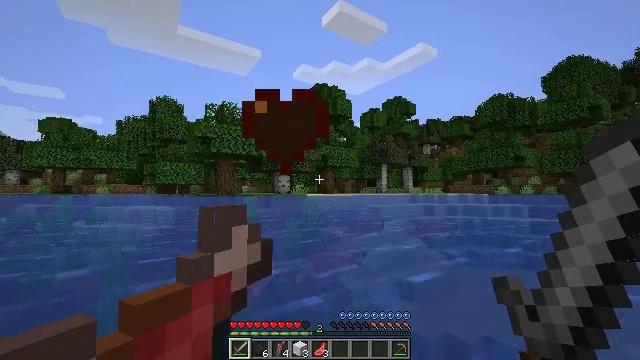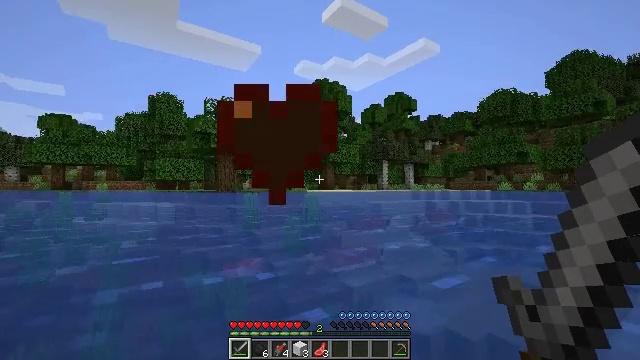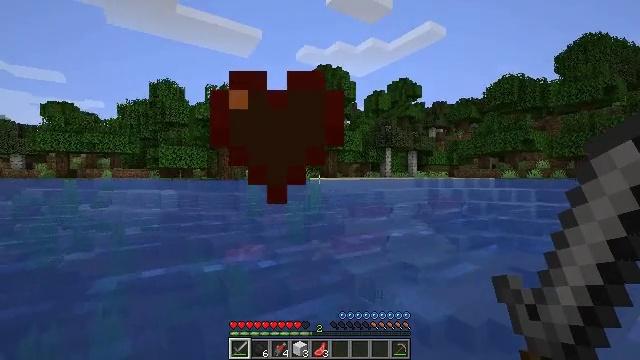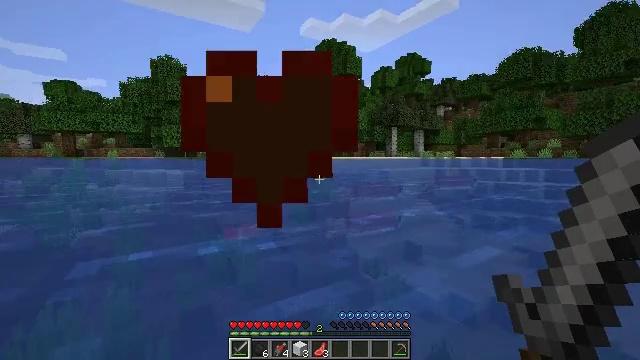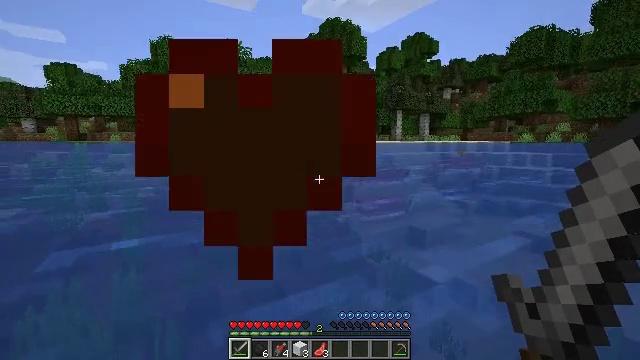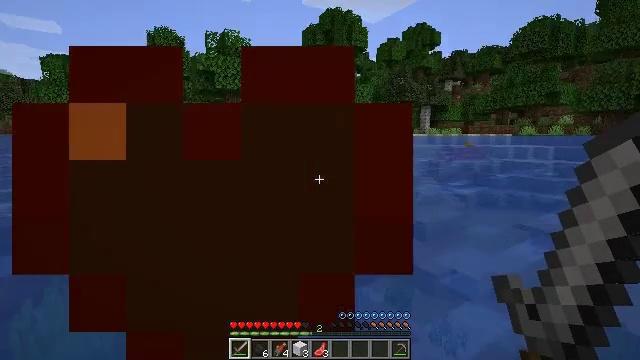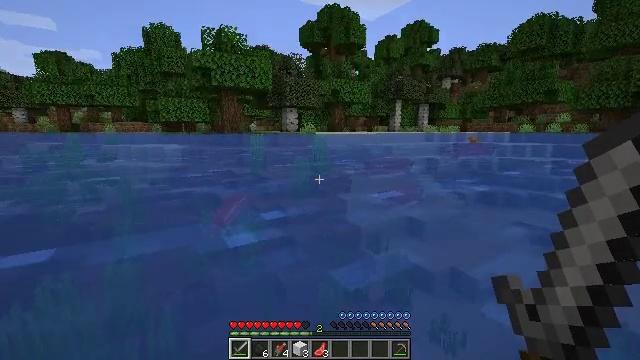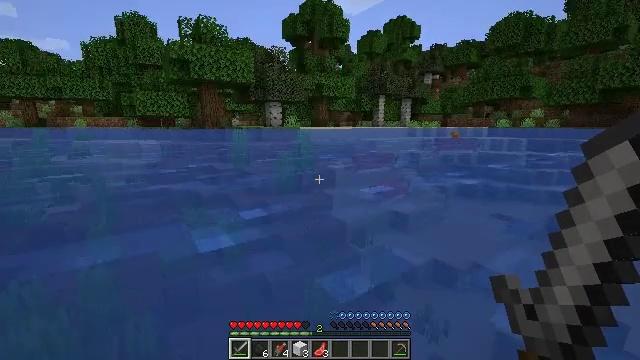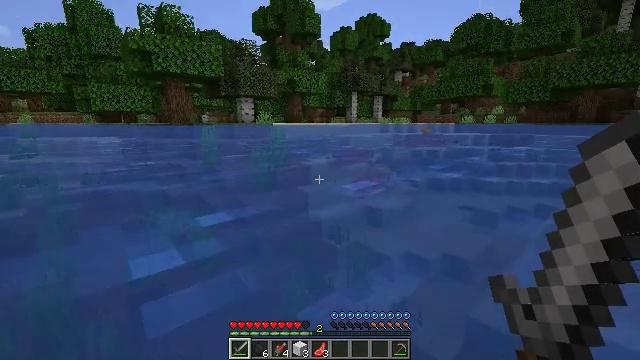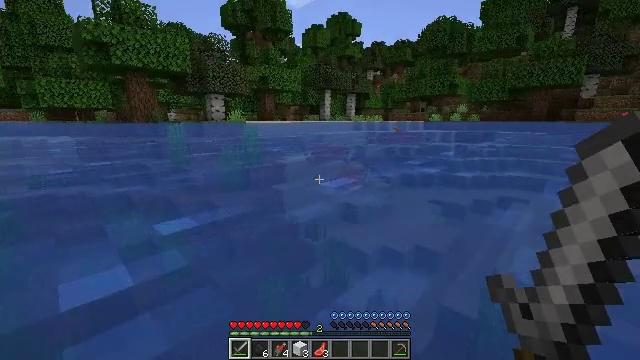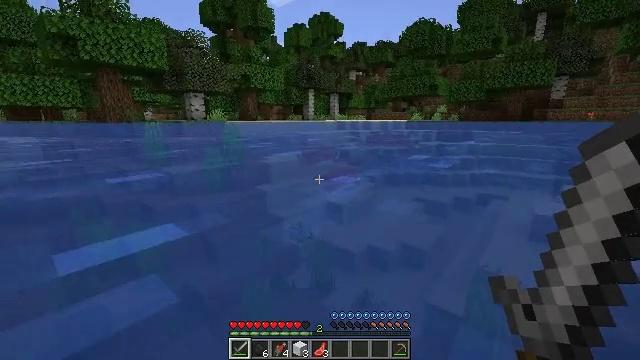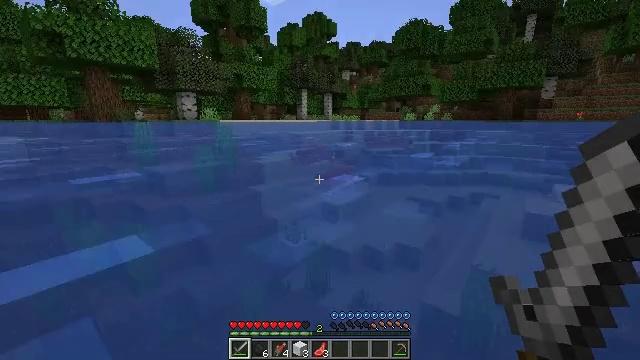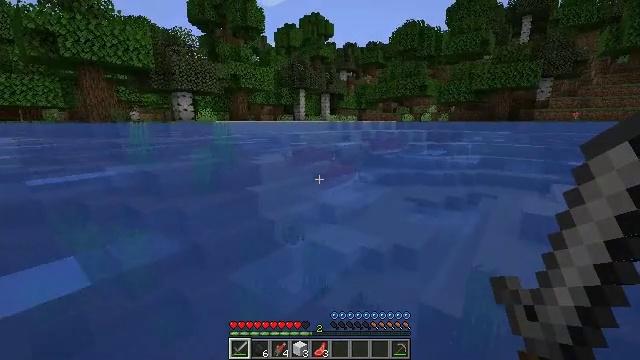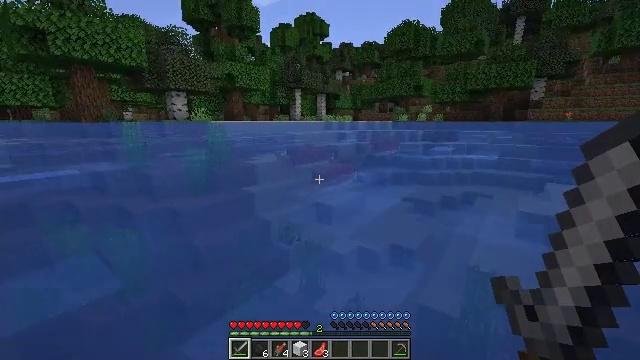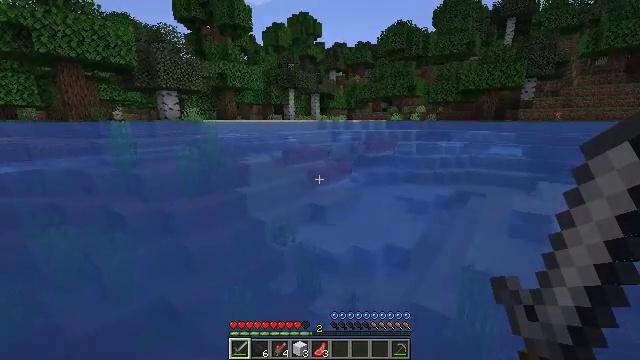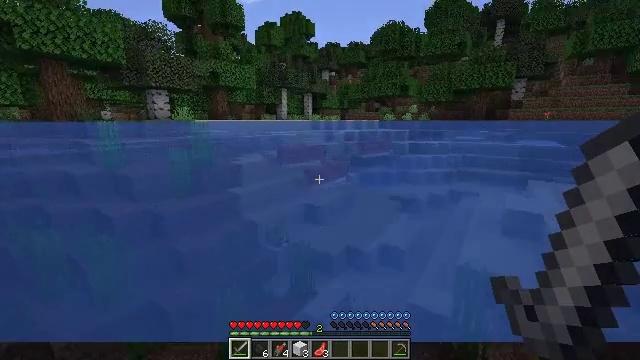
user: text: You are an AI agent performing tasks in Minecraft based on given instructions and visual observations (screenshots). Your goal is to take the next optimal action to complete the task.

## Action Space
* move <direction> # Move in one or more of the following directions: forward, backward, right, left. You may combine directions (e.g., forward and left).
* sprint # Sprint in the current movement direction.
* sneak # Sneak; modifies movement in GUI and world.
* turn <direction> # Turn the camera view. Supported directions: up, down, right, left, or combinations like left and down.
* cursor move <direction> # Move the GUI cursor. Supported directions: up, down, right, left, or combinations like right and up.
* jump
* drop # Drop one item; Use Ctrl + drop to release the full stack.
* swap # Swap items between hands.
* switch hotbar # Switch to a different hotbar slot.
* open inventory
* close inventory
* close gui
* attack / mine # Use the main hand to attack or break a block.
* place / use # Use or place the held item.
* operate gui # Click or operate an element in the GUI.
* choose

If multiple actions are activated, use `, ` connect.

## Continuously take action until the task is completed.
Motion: motion action
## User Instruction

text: Hunt fish.
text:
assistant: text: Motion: move forward
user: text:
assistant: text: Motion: move forward, turn down
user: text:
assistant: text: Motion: move forward, turn left and down
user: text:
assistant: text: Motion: move forward, turn down
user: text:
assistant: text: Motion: move forward, turn down
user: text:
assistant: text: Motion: move forward
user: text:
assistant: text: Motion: move forward, turn right and down
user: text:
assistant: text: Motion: move forward, turn right
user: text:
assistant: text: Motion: move forward, turn right
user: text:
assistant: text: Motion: move forward, turn right
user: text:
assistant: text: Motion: move forward, turn right
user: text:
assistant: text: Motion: move forward
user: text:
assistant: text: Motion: move forward
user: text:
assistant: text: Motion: move forward, turn right
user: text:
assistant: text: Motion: move forward, turn right
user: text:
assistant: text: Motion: move forward
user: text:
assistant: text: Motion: move forward
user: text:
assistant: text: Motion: move forward
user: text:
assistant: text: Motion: move forward
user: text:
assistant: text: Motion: move forward, turn right
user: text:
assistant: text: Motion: move forward, turn right and up
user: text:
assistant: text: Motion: move forward
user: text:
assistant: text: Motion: move forward
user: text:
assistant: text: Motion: move forward
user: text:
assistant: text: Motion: move forward, sprint, turn right and up
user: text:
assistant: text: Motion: move forward, sprint
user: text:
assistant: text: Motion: move forward, sprint, turn right and up
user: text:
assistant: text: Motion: move forward, sprint, turn right and up
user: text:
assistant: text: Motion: move forward, sprint
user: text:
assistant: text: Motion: move forward, turn up